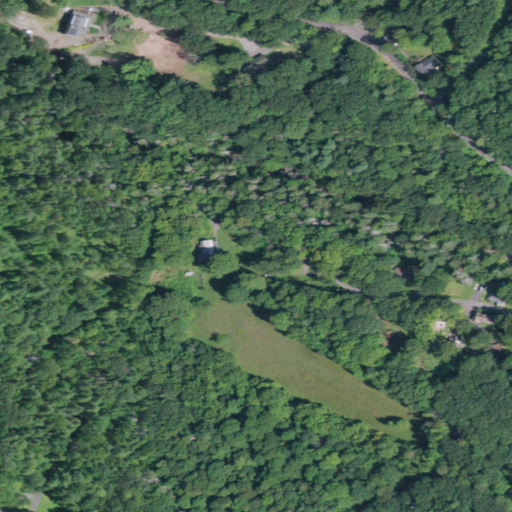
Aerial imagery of valley in New York named Plattekill Clove containing deciduous forest, mixed forest, open development, pasture, and medium intensity development